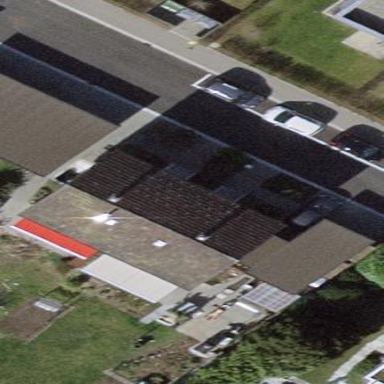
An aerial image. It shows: Gabled building.